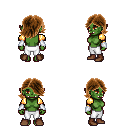
a pixel art fantasy rpg character, female body template, orc, green skin, gold arm armor, white pants, brown swoop hairstyle, white cloth bracers, brown shoes, four views (front, back, left, right), 2x2 character sprite sheet, small pixel art, hard edges, no anti-aliasing